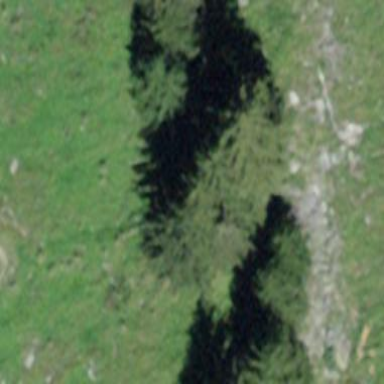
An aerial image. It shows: Forest dominated by needle-leaved trees.